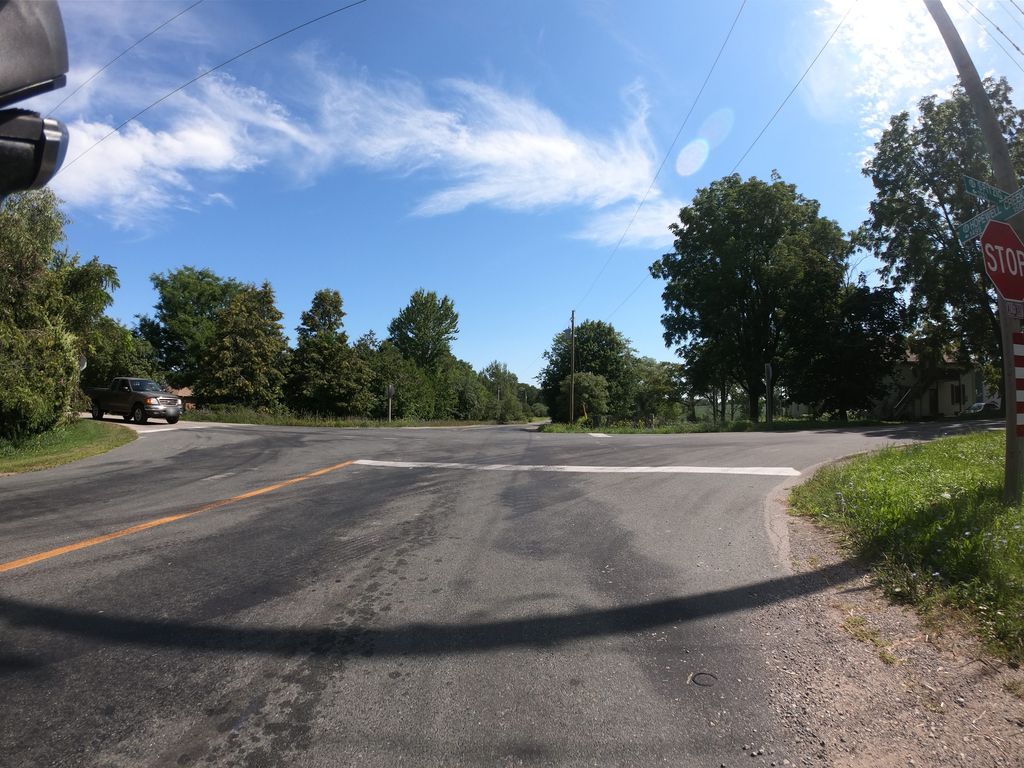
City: kitchener-waterloo